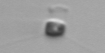
Label: Chaetoceros_tenuissimus